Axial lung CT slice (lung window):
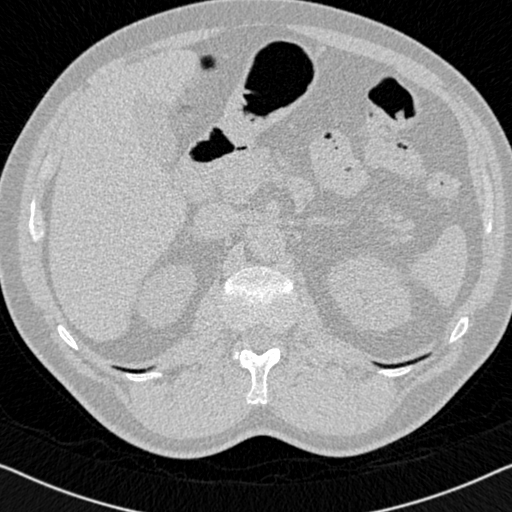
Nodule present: no